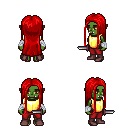
a pixel art fantasy rpg character, female body template, orc, green skin, gold chest armor, red pants, red extra-long hairstyle, white cloth bandages, maroon shoes, dagger, four views (front, back, left, right), 2x2 character sprite sheet, small pixel art, hard edges, no anti-aliasing